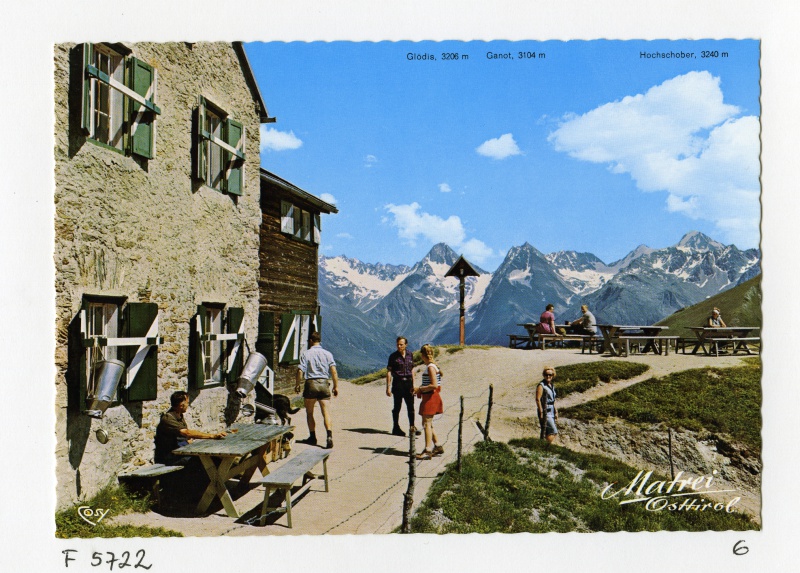
Institution: Gemeindearchiv Kals
Schlagwörter: berg, blau, felsen, himmel, mann, wolken, frauen, grün, landschaft, menschen, braun, fenster, frau, holz, männer, tisch, tische, ausblick, gras, haus, hund, schnee, tiere, weg, wiese, zaun, leute, rock, alt, stein, gehen, hütte, fensterläden, aussicht, sommer, hemden, warm, berge, gebirge, gipfel, gletscher, alm, ausflug, rast, bank, freizeit, freude, foto, kreuz, wandern, alpen, urlaub, milch, koloriert, österreich, bänke, photo, gemäuer, gehöft, lebhaft, postkarte, lederhose, tirol, ausruhen, brotzeit, berghütte, wanderung, stacheldraht, tradition, steinhaus, gipfelkreuz, tourismus, touristen, ansichtskarte, milchkanne, schober, erfrischung, ausflugsziel, almhütte, feldstein, urlauber, jause, biertisch, nfoto, berhe, glätscher, 1970er, osttirol, matrei, bank matrei, milchkannen, wanern, bank+, broteit, glodis, hochschober, gladis, glödis, ganot, giodia